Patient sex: M
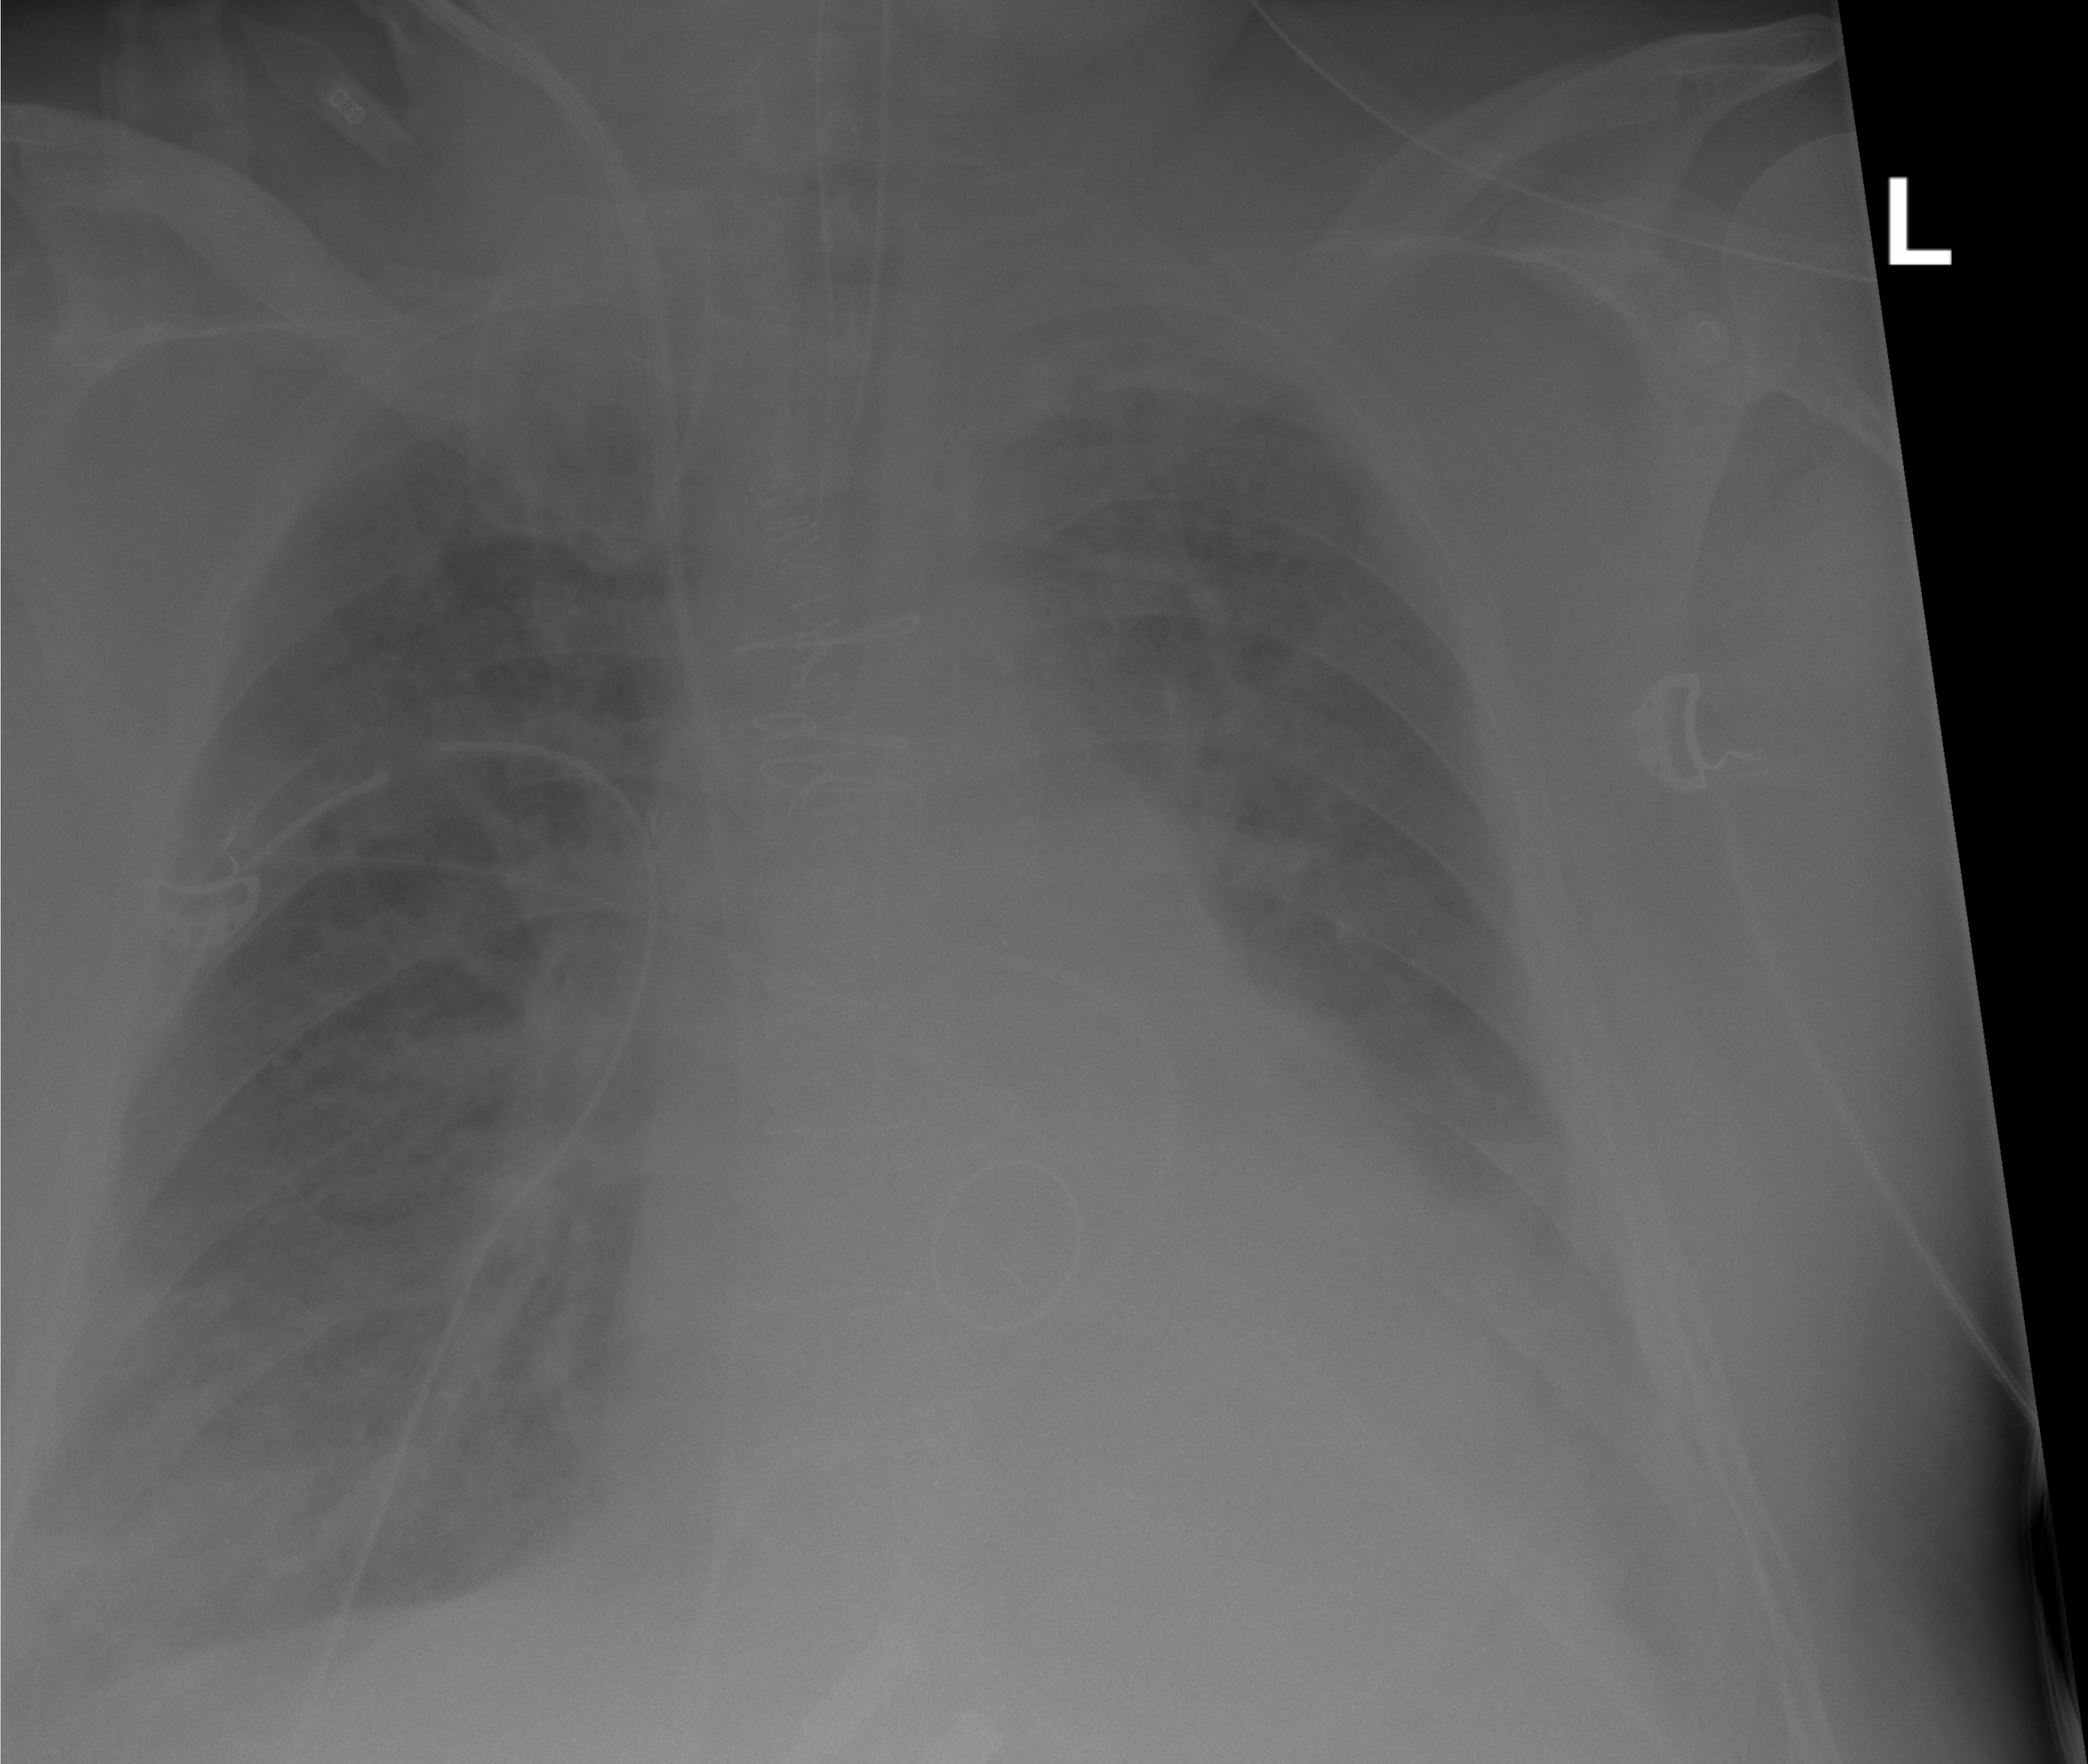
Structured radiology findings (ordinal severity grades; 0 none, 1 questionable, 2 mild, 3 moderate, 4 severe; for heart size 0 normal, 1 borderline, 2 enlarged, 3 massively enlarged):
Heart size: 2
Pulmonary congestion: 2
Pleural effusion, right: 2
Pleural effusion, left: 2
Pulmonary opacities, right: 0
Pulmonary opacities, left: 0
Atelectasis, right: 2
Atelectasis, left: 2